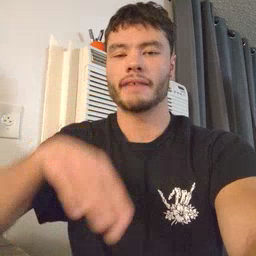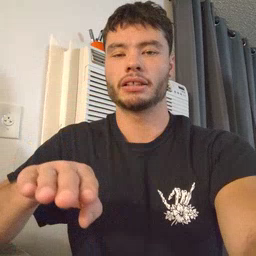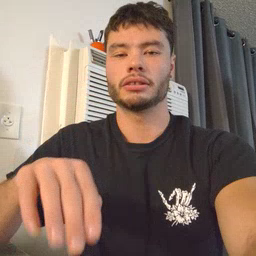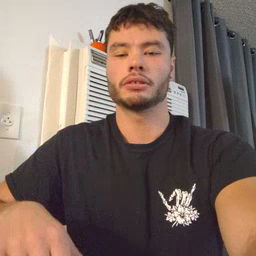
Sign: elephant